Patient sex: M
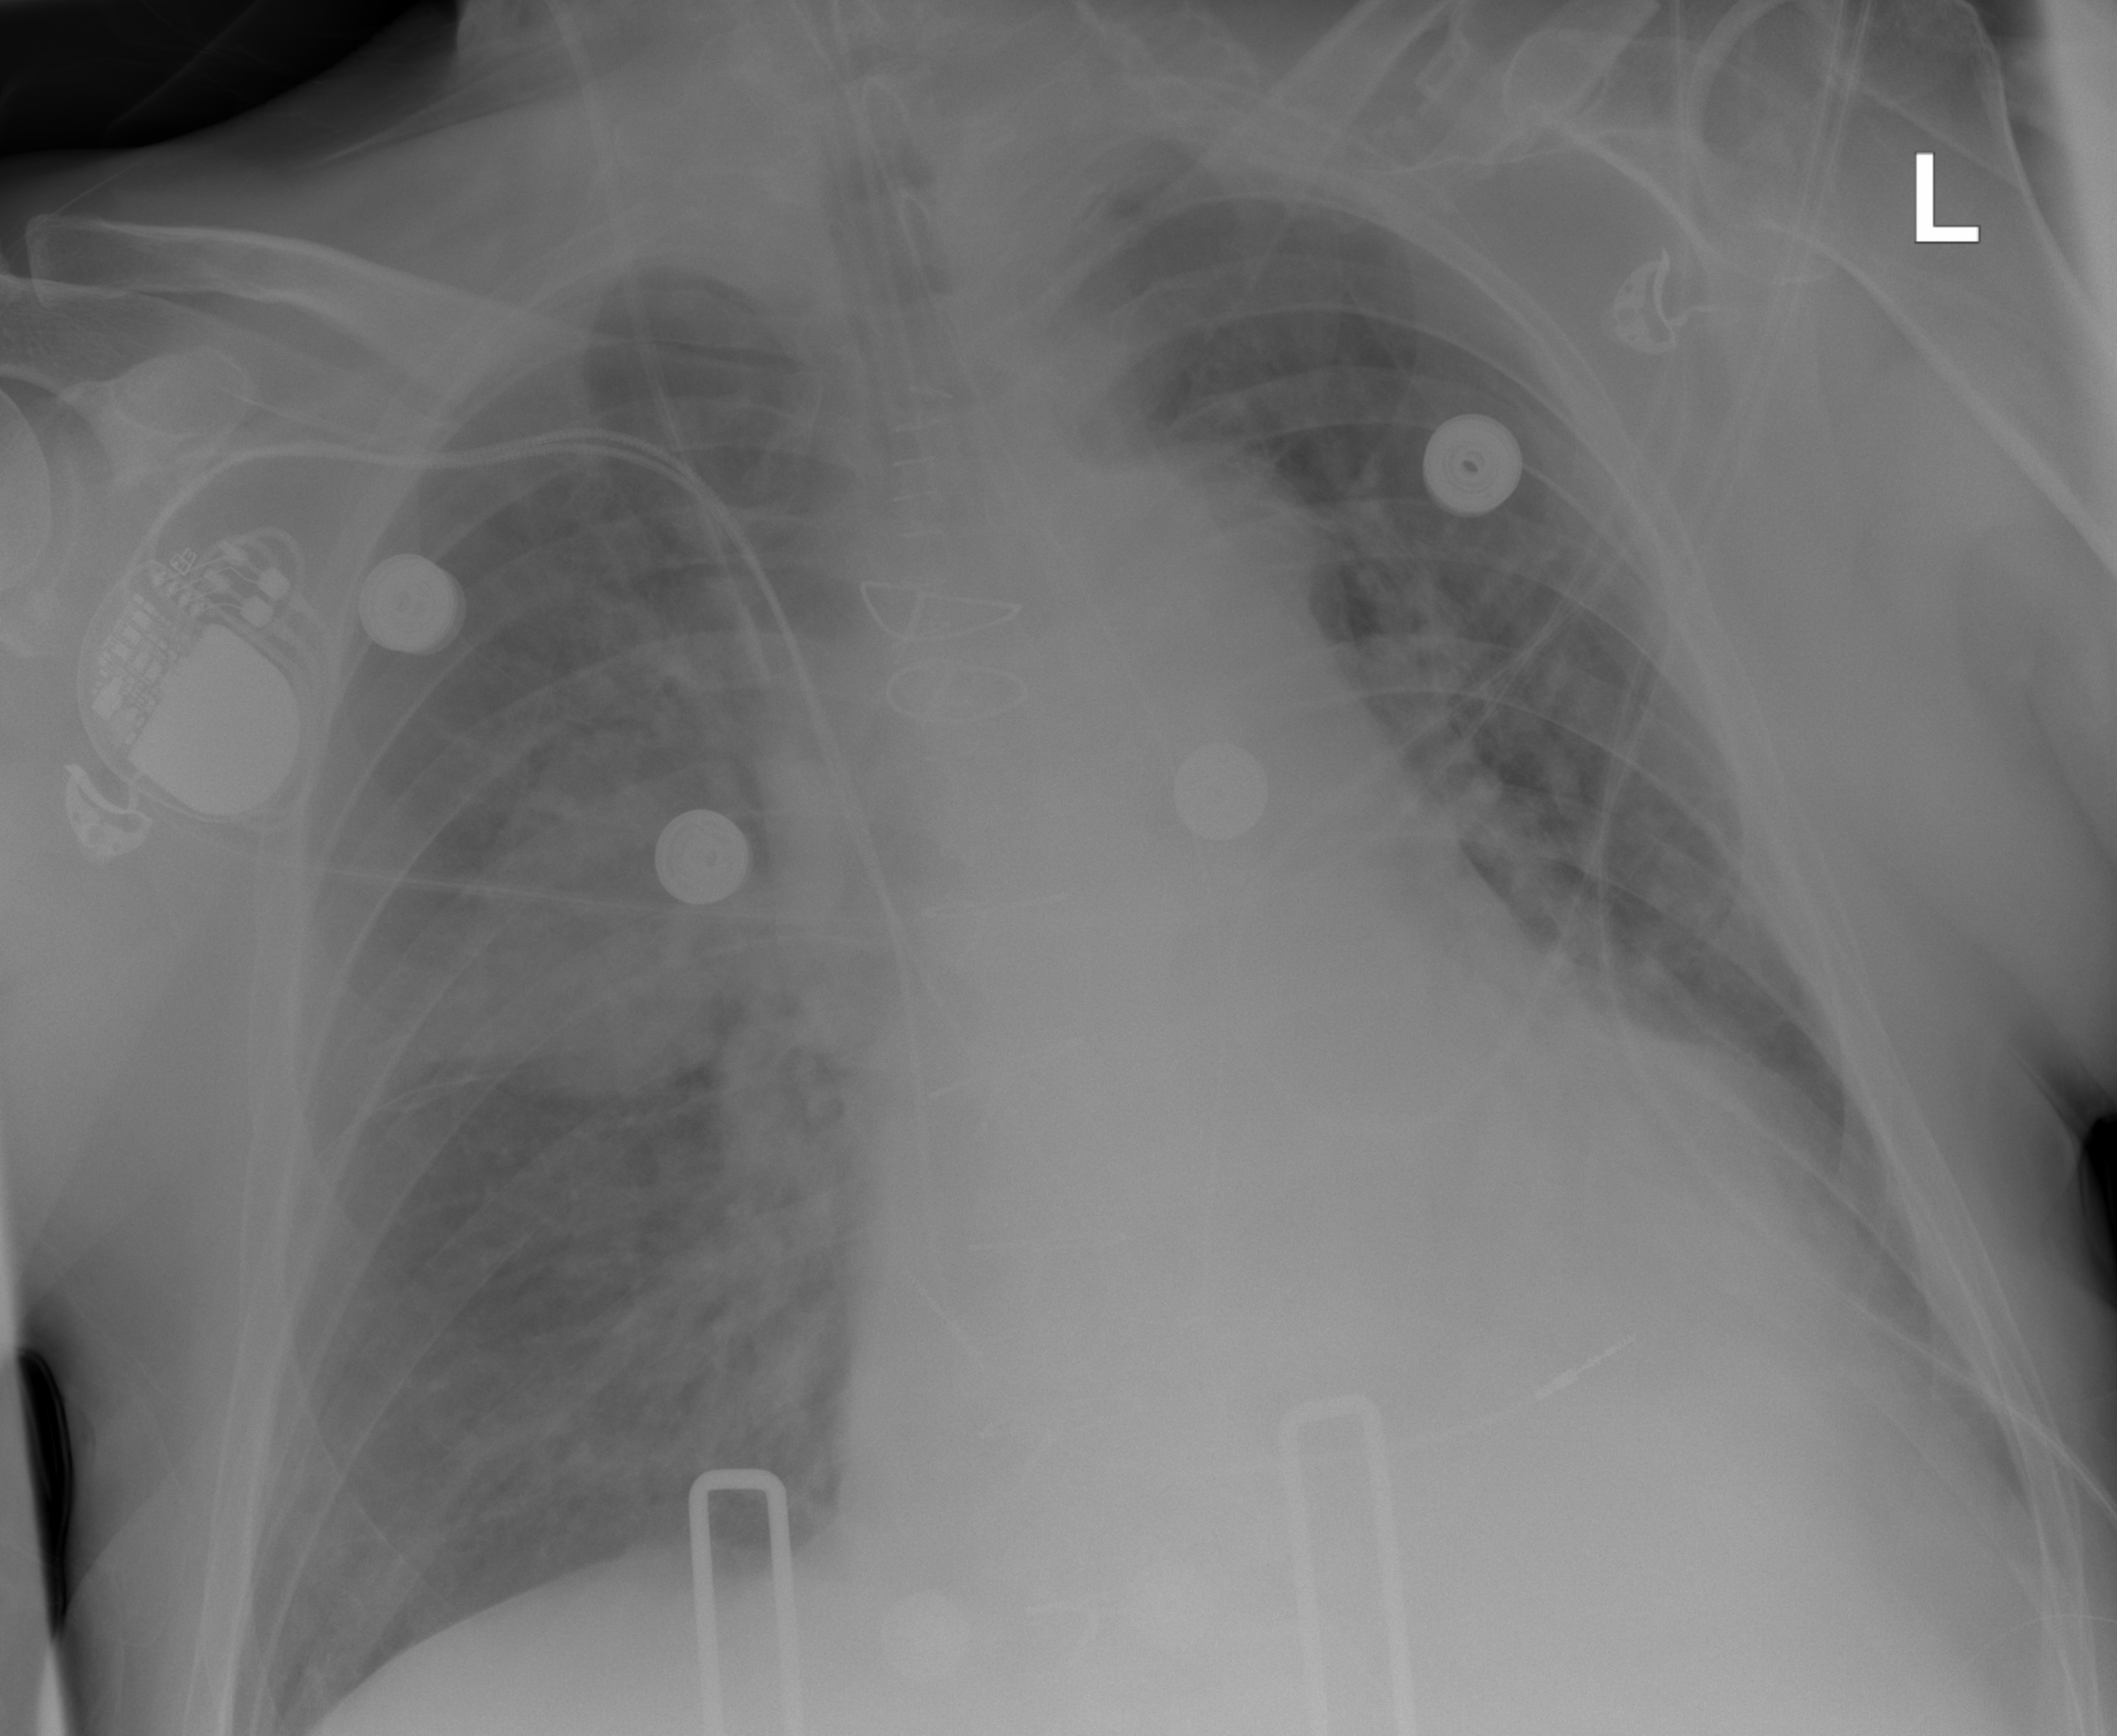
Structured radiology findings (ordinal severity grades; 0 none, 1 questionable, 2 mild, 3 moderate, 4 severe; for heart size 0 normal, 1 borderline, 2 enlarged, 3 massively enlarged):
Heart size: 2
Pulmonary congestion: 3
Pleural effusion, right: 0
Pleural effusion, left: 2
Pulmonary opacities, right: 2
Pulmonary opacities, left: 2
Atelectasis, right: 2
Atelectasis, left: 2